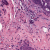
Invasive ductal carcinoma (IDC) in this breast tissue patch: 0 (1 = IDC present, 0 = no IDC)